Field crop: maize
Growth stage: 1
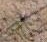
Species: salsola